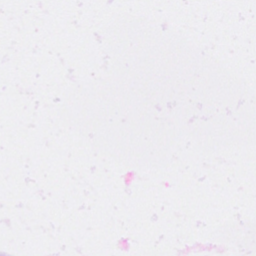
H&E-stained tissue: Breast